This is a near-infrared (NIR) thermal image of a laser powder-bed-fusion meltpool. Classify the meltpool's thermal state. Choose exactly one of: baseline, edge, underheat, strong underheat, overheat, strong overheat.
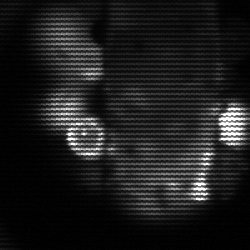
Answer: strong underheat